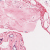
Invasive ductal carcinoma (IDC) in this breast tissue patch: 0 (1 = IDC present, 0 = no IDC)